Question: I am up to create a section on my Android Home screen similar to this one,

but cannot really figuring out where to start. I mean is this a ListView I should go with? or are these simple images that are placed as different objects surrounded by straight lines? In either case, how to put these things together, is a question that I am wondering..
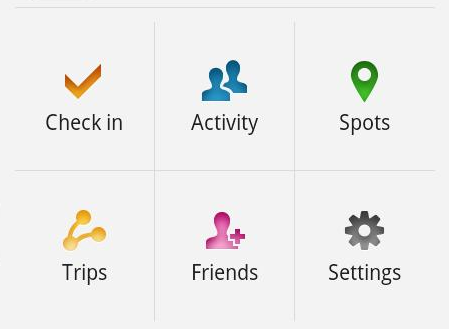
Answer: You can either use:
- 'GridLayout'<URL>- 'LinearLayout''LinearLayout'- 'RelativeLayout'
For the buttons, use 'TextView' or 'Button' with a top drawable.
Please note that the dashboard pattern is now discouraged (<URL>.
Instead of that, you could put your buttons in a sliding menu (<URL>